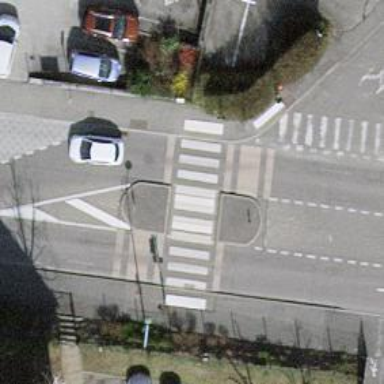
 there are traffic signals and zebra crossing."